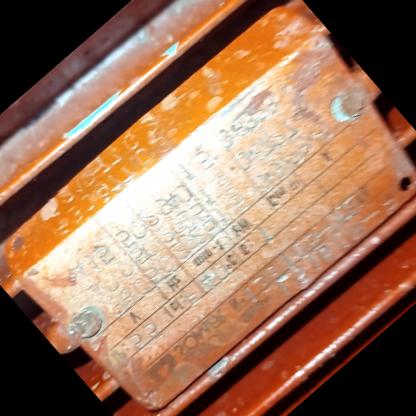
Klasa: tabliczka-znamionowa